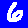
Digit: 6